Question: I added the smart app banner meta tag to my page and it was working fine at one point yesterday. However, now the banner only appears as a gray bar with no content in it. It appears to try to load something for a second, but then stops. Not sure what I changed in the code that would break it. Link for screenshot included below or see for yourself live:
<URL>

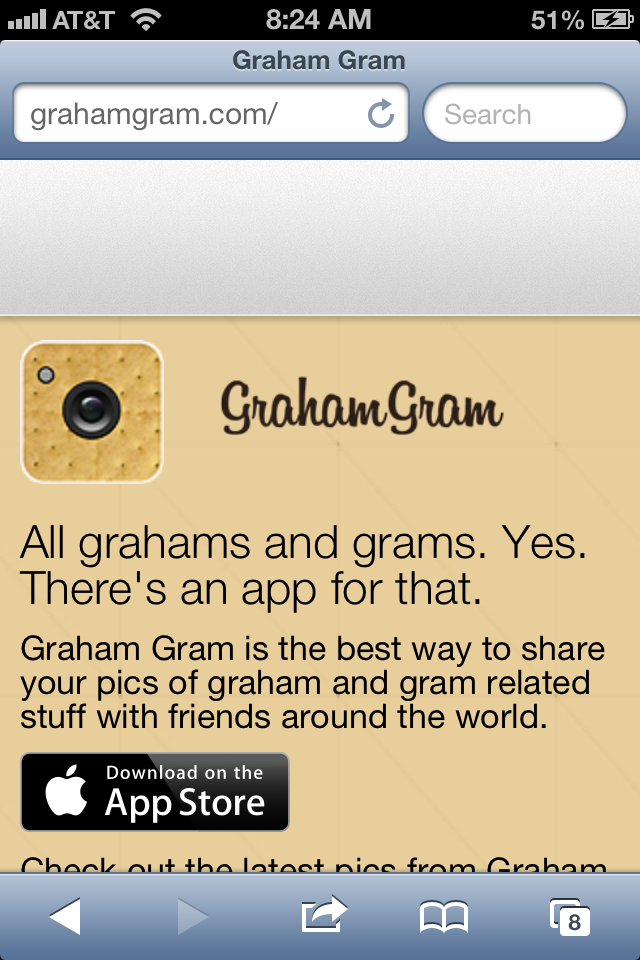
Answer: I think the service is currently down.
Been having the same problem myself, have just tested the ted.com site and theirs doesn't load either.
Hope that helps!